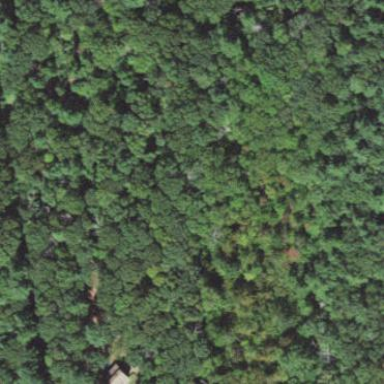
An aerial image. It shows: Needle-leaved woodland.